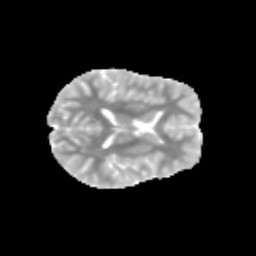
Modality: MD
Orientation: axial
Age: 10
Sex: female
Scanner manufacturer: siemens
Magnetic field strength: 3 T
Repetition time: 3.8 s
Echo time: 0.07 s